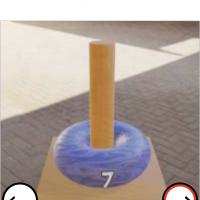
Task: sum
Answer: 7